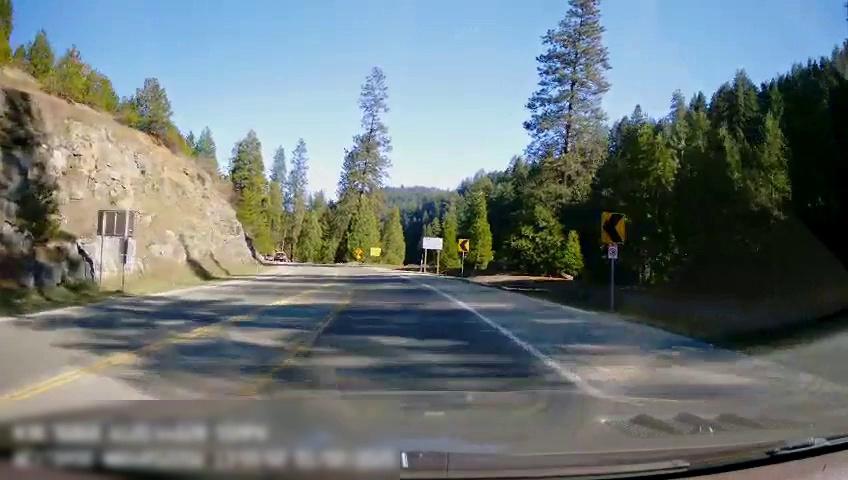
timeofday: Day
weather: Sunny
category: Drivable Space
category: Vehicles | SUV
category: Lanes | Alternate Lane
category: Lanes | Opposite Lane
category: Lanes | Current Lane
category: Lanes | Opposite Lane
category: Lanes | Opposite Lane
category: Traffic | Signs
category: Traffic | Signs
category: Traffic | Signs
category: Traffic | Signs
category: Traffic | Signs